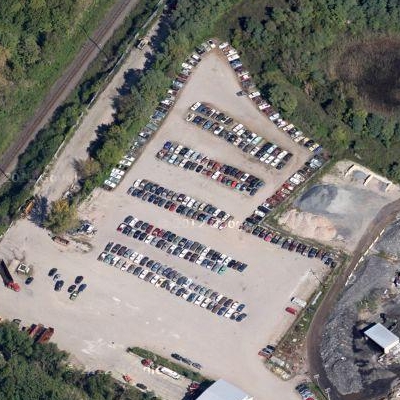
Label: Parking